Current action and preconditions to check: trajectory_clear

Your task: For each precondition in the list above, predict whether it will hold at this action.

Consider the current scene as observed from the mobile robot's camera, and analyze the predicted future states of all dynamic agents (e.g., people, animals, vehicles, or any moving entities) within the NEXT SECOND.

IMPORTANT: Only answer "very likely" if you are absolutely certain—based on strong, clear evidence—that a dynamic agent will violate the precondition in the predicted future state. Do NOT answer "very likely" for unlikely, ambiguous, or low-probability risks.

Ask yourself for each precondition: Is there a high probability, with clear and convincing evidence, that the predicted future states of any dynamic agent will interfere with the predicted future state of the currently executing action within the NEXT SECOND, causing that precondition to fail?

Assess the risk level based on these predictions. Use "likely" or "very likely" if motions create a clear risk of interference.

Use "neutral" or "improbable" if agents are nearby but their predicted paths are clearly diverging or non-conflicting.

Failure Risk Categories: "very improbable", "improbable", "neutral", "likely", "very likely"

Answer Format: Output ONLY the probability_of_failure value from these categories: "very improbable", "improbable", "neutral", "likely", "very likely"

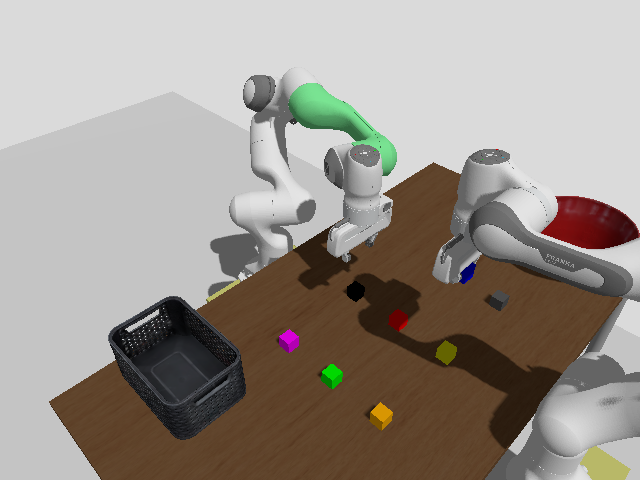

Answer: very improbable